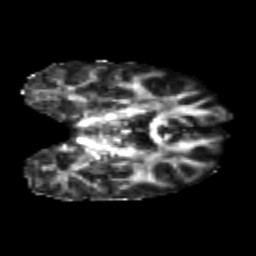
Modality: FA
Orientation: coronal
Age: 20
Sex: female
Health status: healthy
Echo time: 0.074 s